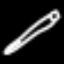
Label: pencil